Question: Using bootstrap grid I managed to have div blocks inside row which should appear with border. Each div in the row must appear same size. So far I have:
'''
<div class="row">
<div class="col-md-4 col-sm-6 feed-entry ng-repeat="feed in feeds" ng-scope"></div>
</div>
'''
'''
.row {
display: table;
border-style: solid;
border-width: 1px;
border-color: #333333;
}
[class*="col-"] {
float: none;
display: table-cell;
vertical-align: top;
}
.feed-entry{
border-right-color: #737373;
border-right-width: 1px;
border-right-style: solid;
float: left !important;
padding-bottom: 5px;
}
'''
The problem that right border of '.feed-entry' is limited to content (div) height. How to fix it?

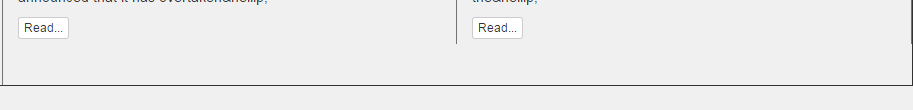
Answer: The code you have works as is you have to remove the 'float:left' from 'feed-entry'. The fiddle is here: <URL>